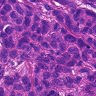
Metastatic tissue present: yes